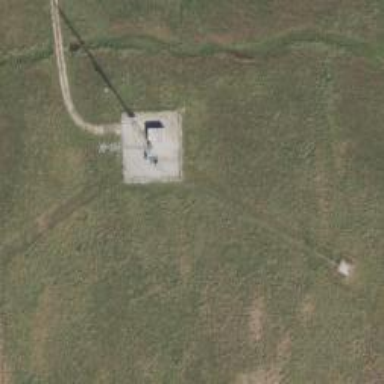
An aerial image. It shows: Communication mast tower.